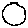
Label: moon